Question: I'm creating a module in odoo and i wanna use a many2one as a selection field, the problem is on the name of the city 'ville en francais' the dropdown works and it saves the id of the city(from database) but the name is like obj.ville,1 (it shows the name of the module,id instead of the name of the city in database)

<URL>
'''
class obj_ghotel(osv.osv):
_name = "obj.ghotel"
_description = "Objet ghotel"
def _get_selection(self, cr, uid, context = None):
ville_obj = self.pool.get('obj.ville')
ville_obj = self.env['obj.ville']
res = []
ville_ids = ville_obj.search(cr, uid, [], context = context)
for g in ville_obj.browse(cr, uid, ville_ids, context = context):
res.append((g.id, g.nom_ville))
return res
_columns = {
'nom_hotel': fields.char( "Nom d'hotel", required=True ),
'adr_hotel': fields.char( "Addresse hotel", required=True ),
'id_ville':fields.many2one('obj.ville','ville', selection=_get_selection), #fields.integer('Id Ville', required=True ), #Foreign key references ville(id) 'id_ville':fields.many2one('ville','ville'),
'image': fields.binary( "Image" ),
}
'''
'''
class obj_ville(osv.osv):
_name = "obj.ville"
_description = "Objet ville"
_columns = {
'nom_ville': fields.char( "Nom Ville", required=True ),
'id_hotel':fields.one2many('obj.ghotel','id_ville'),
}
_defaults = {
'Nom Ville': "Name",
}
'''
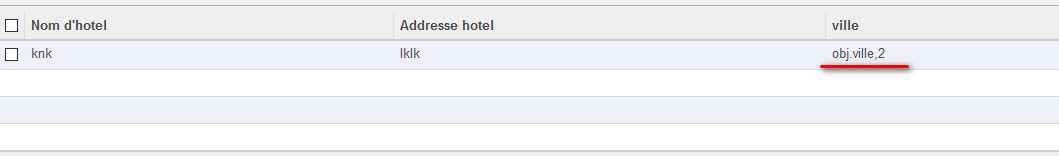
Answer: You can use '_rec_name' as following:
model:
'''
class obj_ghotel(osv.osv):
_name = "obj.ghotel"
_description = "Objet ghotel"
_rec_name = 'nom_hotel'
'''
model:
'''
class obj_ville(osv.osv):
_name = "obj.ville"
_description = "Objet ville"
_rec_name = 'nom_ville'
'''